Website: ulta-beauty
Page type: cross-sells
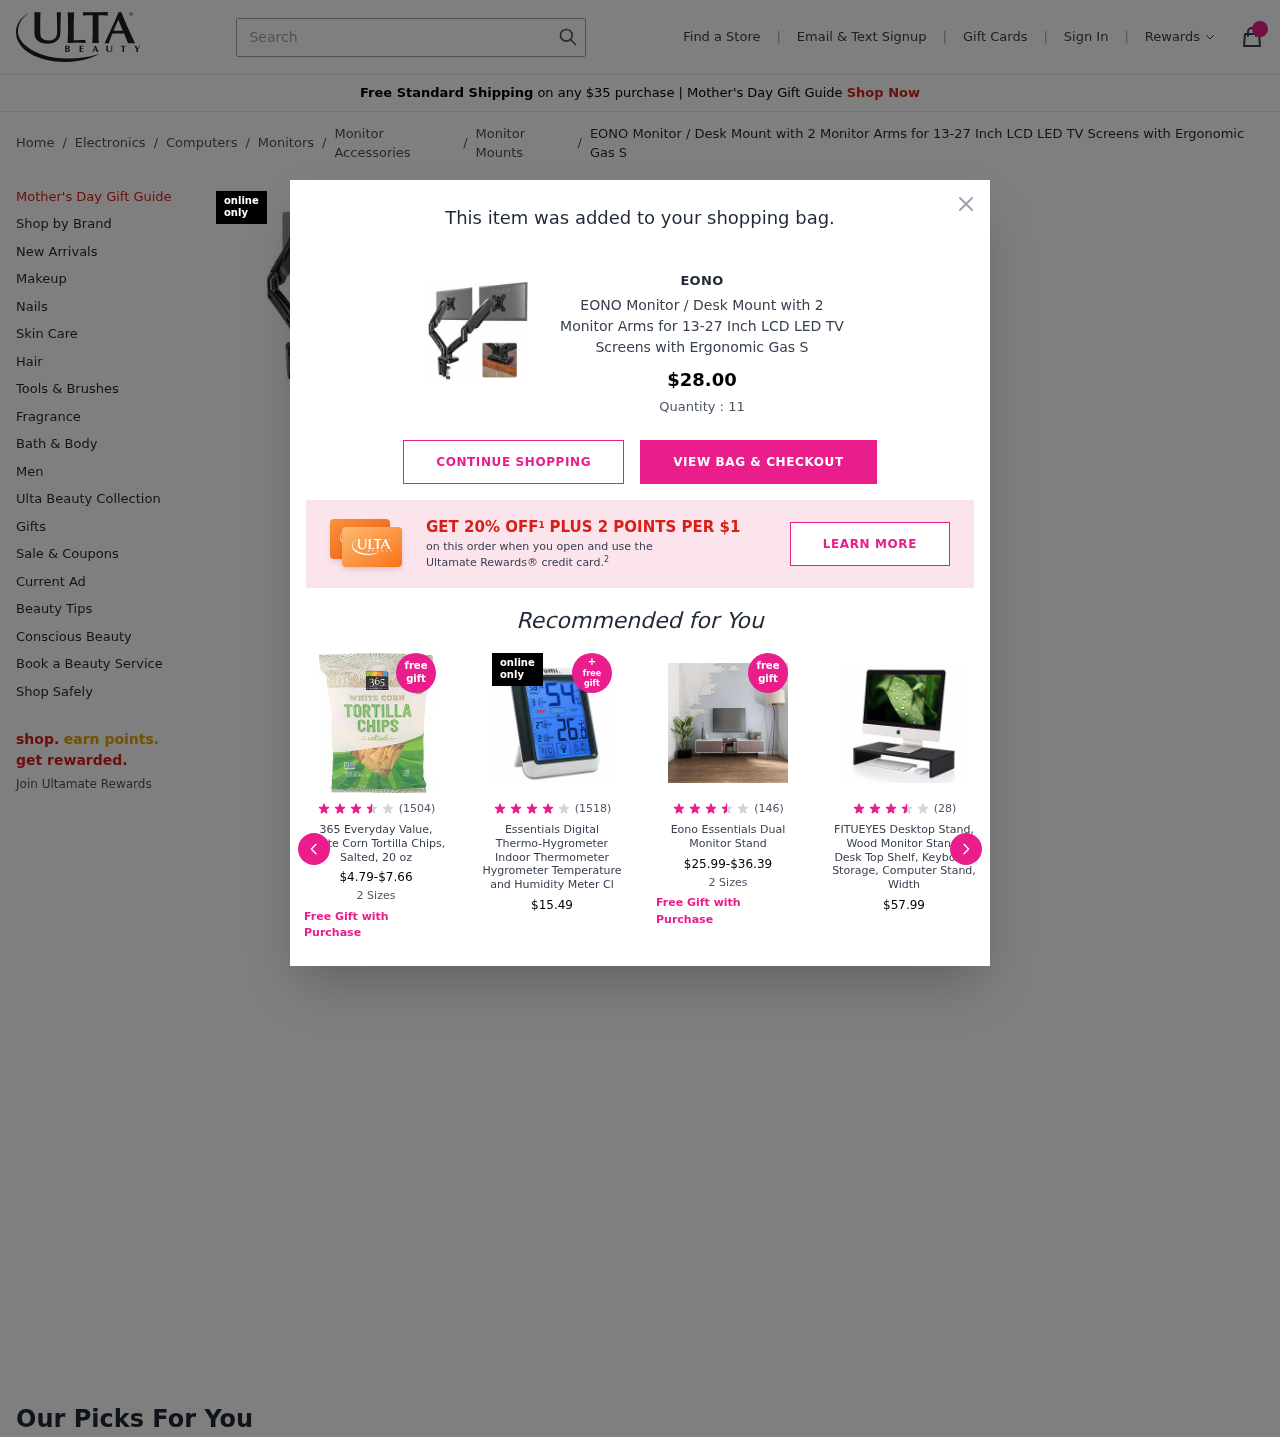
Product elements: key: PRODUCT1_BRAND
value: EONO
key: PRODUCT1_BREADCRUMB
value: Electronics
Computers
Monitors
Monitor Accessories
Monitor Mounts
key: PRODUCT1_NAME
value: EONO Monitor / Desk Mount with 2 Monitor Arms for 13-27 Inch LCD LED TV Screens with Ergonomic Gas S
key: PRODUCT1_QUANTITY
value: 11
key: PRODUCT2_NAME
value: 365 Everyday Value, White Corn Tortilla Chips, Salted, 20 oz
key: PRODUCT2_NUM_RATINGS
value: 1504
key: PRODUCT2_PRICE
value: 4.79
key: PRODUCT2_RATING
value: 3.9
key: PRODUCT3_NAME
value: Essentials Digital Thermo-Hygrometer Indoor Thermometer Hygrometer Temperature and Humidity Meter Cl
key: PRODUCT3_NUM_RATINGS
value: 1518
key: PRODUCT3_PRICE
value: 15.49
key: PRODUCT3_RATING
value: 4
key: PRODUCT4_NAME
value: Eono Essentials Dual Monitor Stand
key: PRODUCT4_NUM_RATINGS
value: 146
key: PRODUCT4_PRICE
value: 25.99
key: PRODUCT4_RATING
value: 3.6
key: PRODUCT5_NAME
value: FITUEYES Desktop Stand, Wood Monitor Stand, Desk Top Shelf, Keyboard Storage, Computer Stand, Width
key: PRODUCT5_NUM_RATINGS
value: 28
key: PRODUCT5_PRICE
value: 57.99
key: PRODUCT5_RATING
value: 3.8
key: PRODUCT1_BRAND2
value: EONO
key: PRODUCT1_NAME2
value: EONO Monitor / Desk Mount with 2 Monitor Arms for 13-27 Inch LCD LED TV Screens with Ergonomic Gas S
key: PRODUCT1_PRICE2
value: $28.00
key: PRODUCT2_PRICE_MAX
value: -$7.66
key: PRODUCT4_PRICE_MAX
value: -$36.39
Search elements: key: HEADER_SEARCH
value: Search